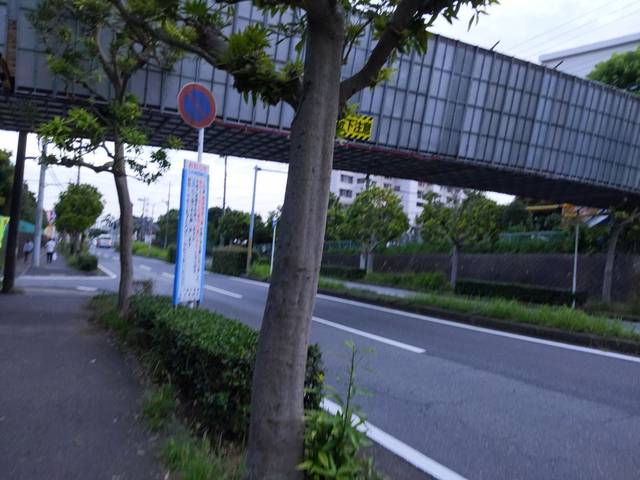
Region: Japan
Coordinates: 35.718, 139.971